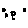
Label: square